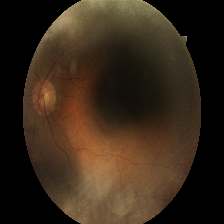
Diabetic retinopathy grade: Moderate